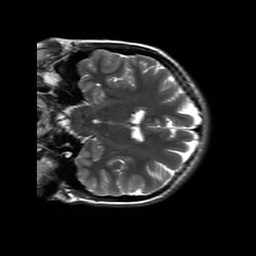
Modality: T2w
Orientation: coronal
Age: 23
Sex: female
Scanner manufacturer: siemens
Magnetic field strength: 3 T
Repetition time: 8.53 s
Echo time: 0.091 s